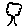
Label: tree